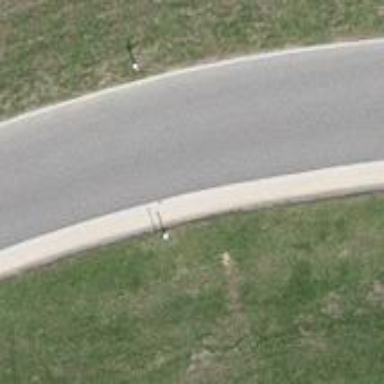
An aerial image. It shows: Tertiary road.